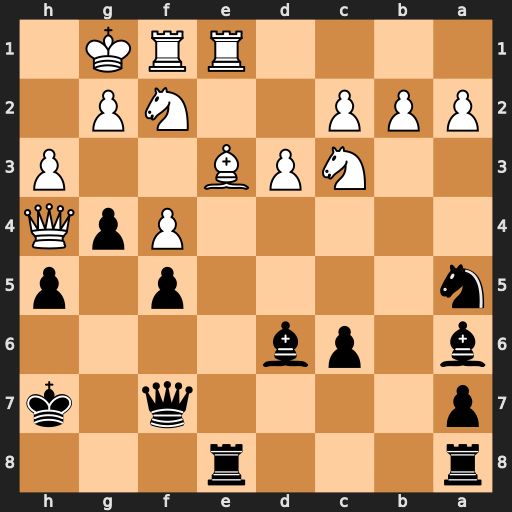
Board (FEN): r3r3/p4q1k/b1pb4/n4p1p/5PpQ/2NPB2P/PPP2NP1/4RRK1
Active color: b
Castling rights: -
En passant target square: -
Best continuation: Be7 Qg3 h4 Qxg4 fxg4